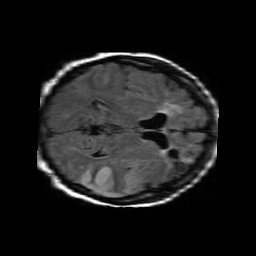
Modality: FLAIR
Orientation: axial
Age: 32
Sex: female
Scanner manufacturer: philips
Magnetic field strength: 1.5 T
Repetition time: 6 s
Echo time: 0.12 s